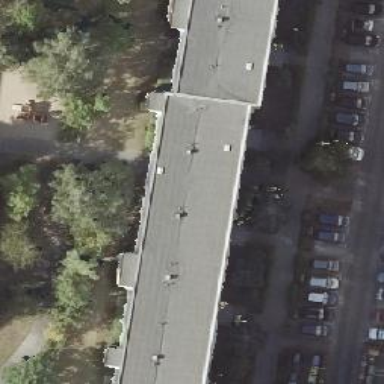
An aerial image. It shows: Flat-roofed apartment building with tar paper roofing material.